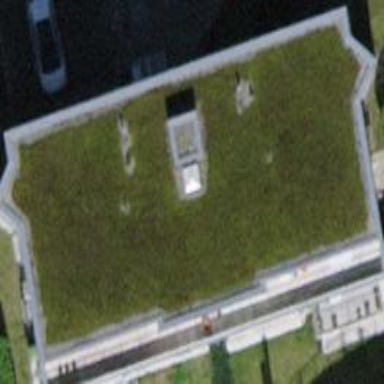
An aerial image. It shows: Apartment building with flat roof.